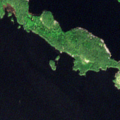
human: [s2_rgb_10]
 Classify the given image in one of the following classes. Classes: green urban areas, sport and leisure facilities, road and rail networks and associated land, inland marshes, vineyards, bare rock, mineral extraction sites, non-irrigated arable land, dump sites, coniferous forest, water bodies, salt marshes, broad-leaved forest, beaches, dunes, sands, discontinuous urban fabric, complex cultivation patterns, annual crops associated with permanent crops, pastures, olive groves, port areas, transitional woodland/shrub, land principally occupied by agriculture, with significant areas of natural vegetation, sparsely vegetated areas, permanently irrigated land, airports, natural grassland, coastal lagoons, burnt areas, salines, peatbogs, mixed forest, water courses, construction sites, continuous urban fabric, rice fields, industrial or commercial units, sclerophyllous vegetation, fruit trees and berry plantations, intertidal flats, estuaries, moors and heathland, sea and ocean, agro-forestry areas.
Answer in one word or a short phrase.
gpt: coniferous forest, mixed forest, water bodies